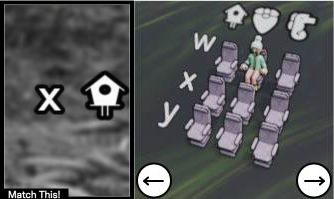
Task: seats
Answer: no